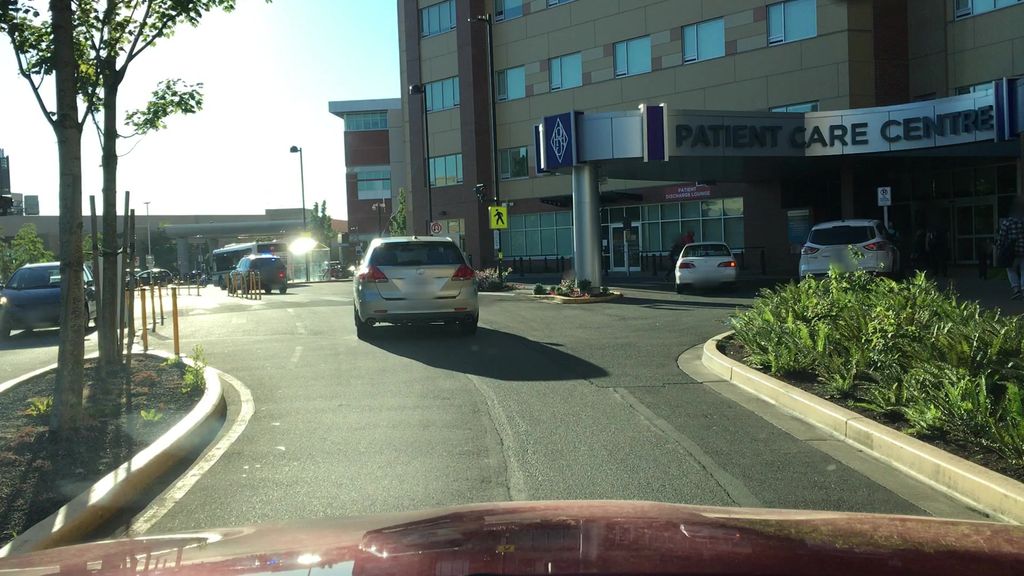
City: victoria